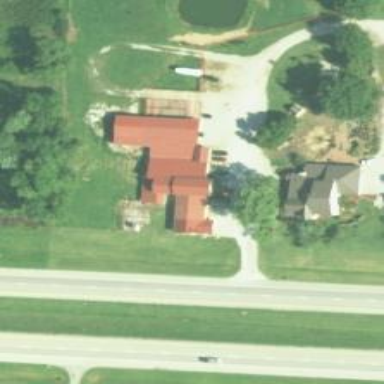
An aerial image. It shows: Veterinary facility.